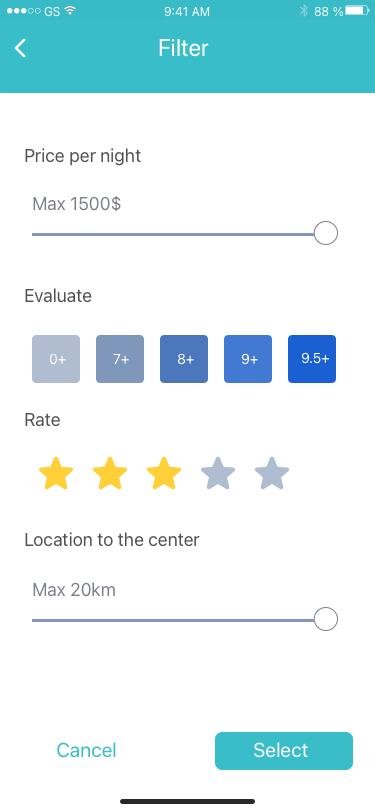
Text in this UI design:
Price per night
Max 1500$
Evaluate
0+
7+
8+
9+
9.5+
Max 20km
Location to the center
Rate
88 %
9:41 AM
GS
Filter
15 Jul 2019
88 %
9:41 AM
GS
Filter
Select
Cancel